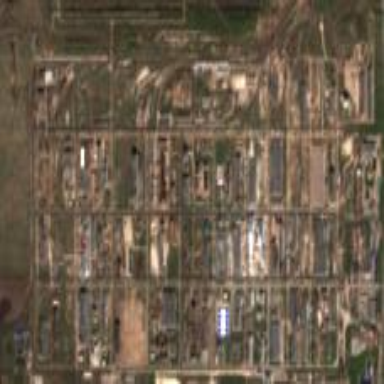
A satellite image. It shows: Industrial area.